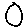
Label: circle